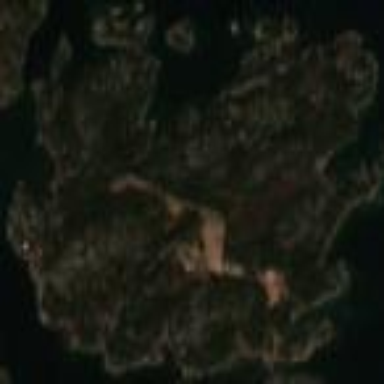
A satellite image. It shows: Island with natural coastline.